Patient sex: M
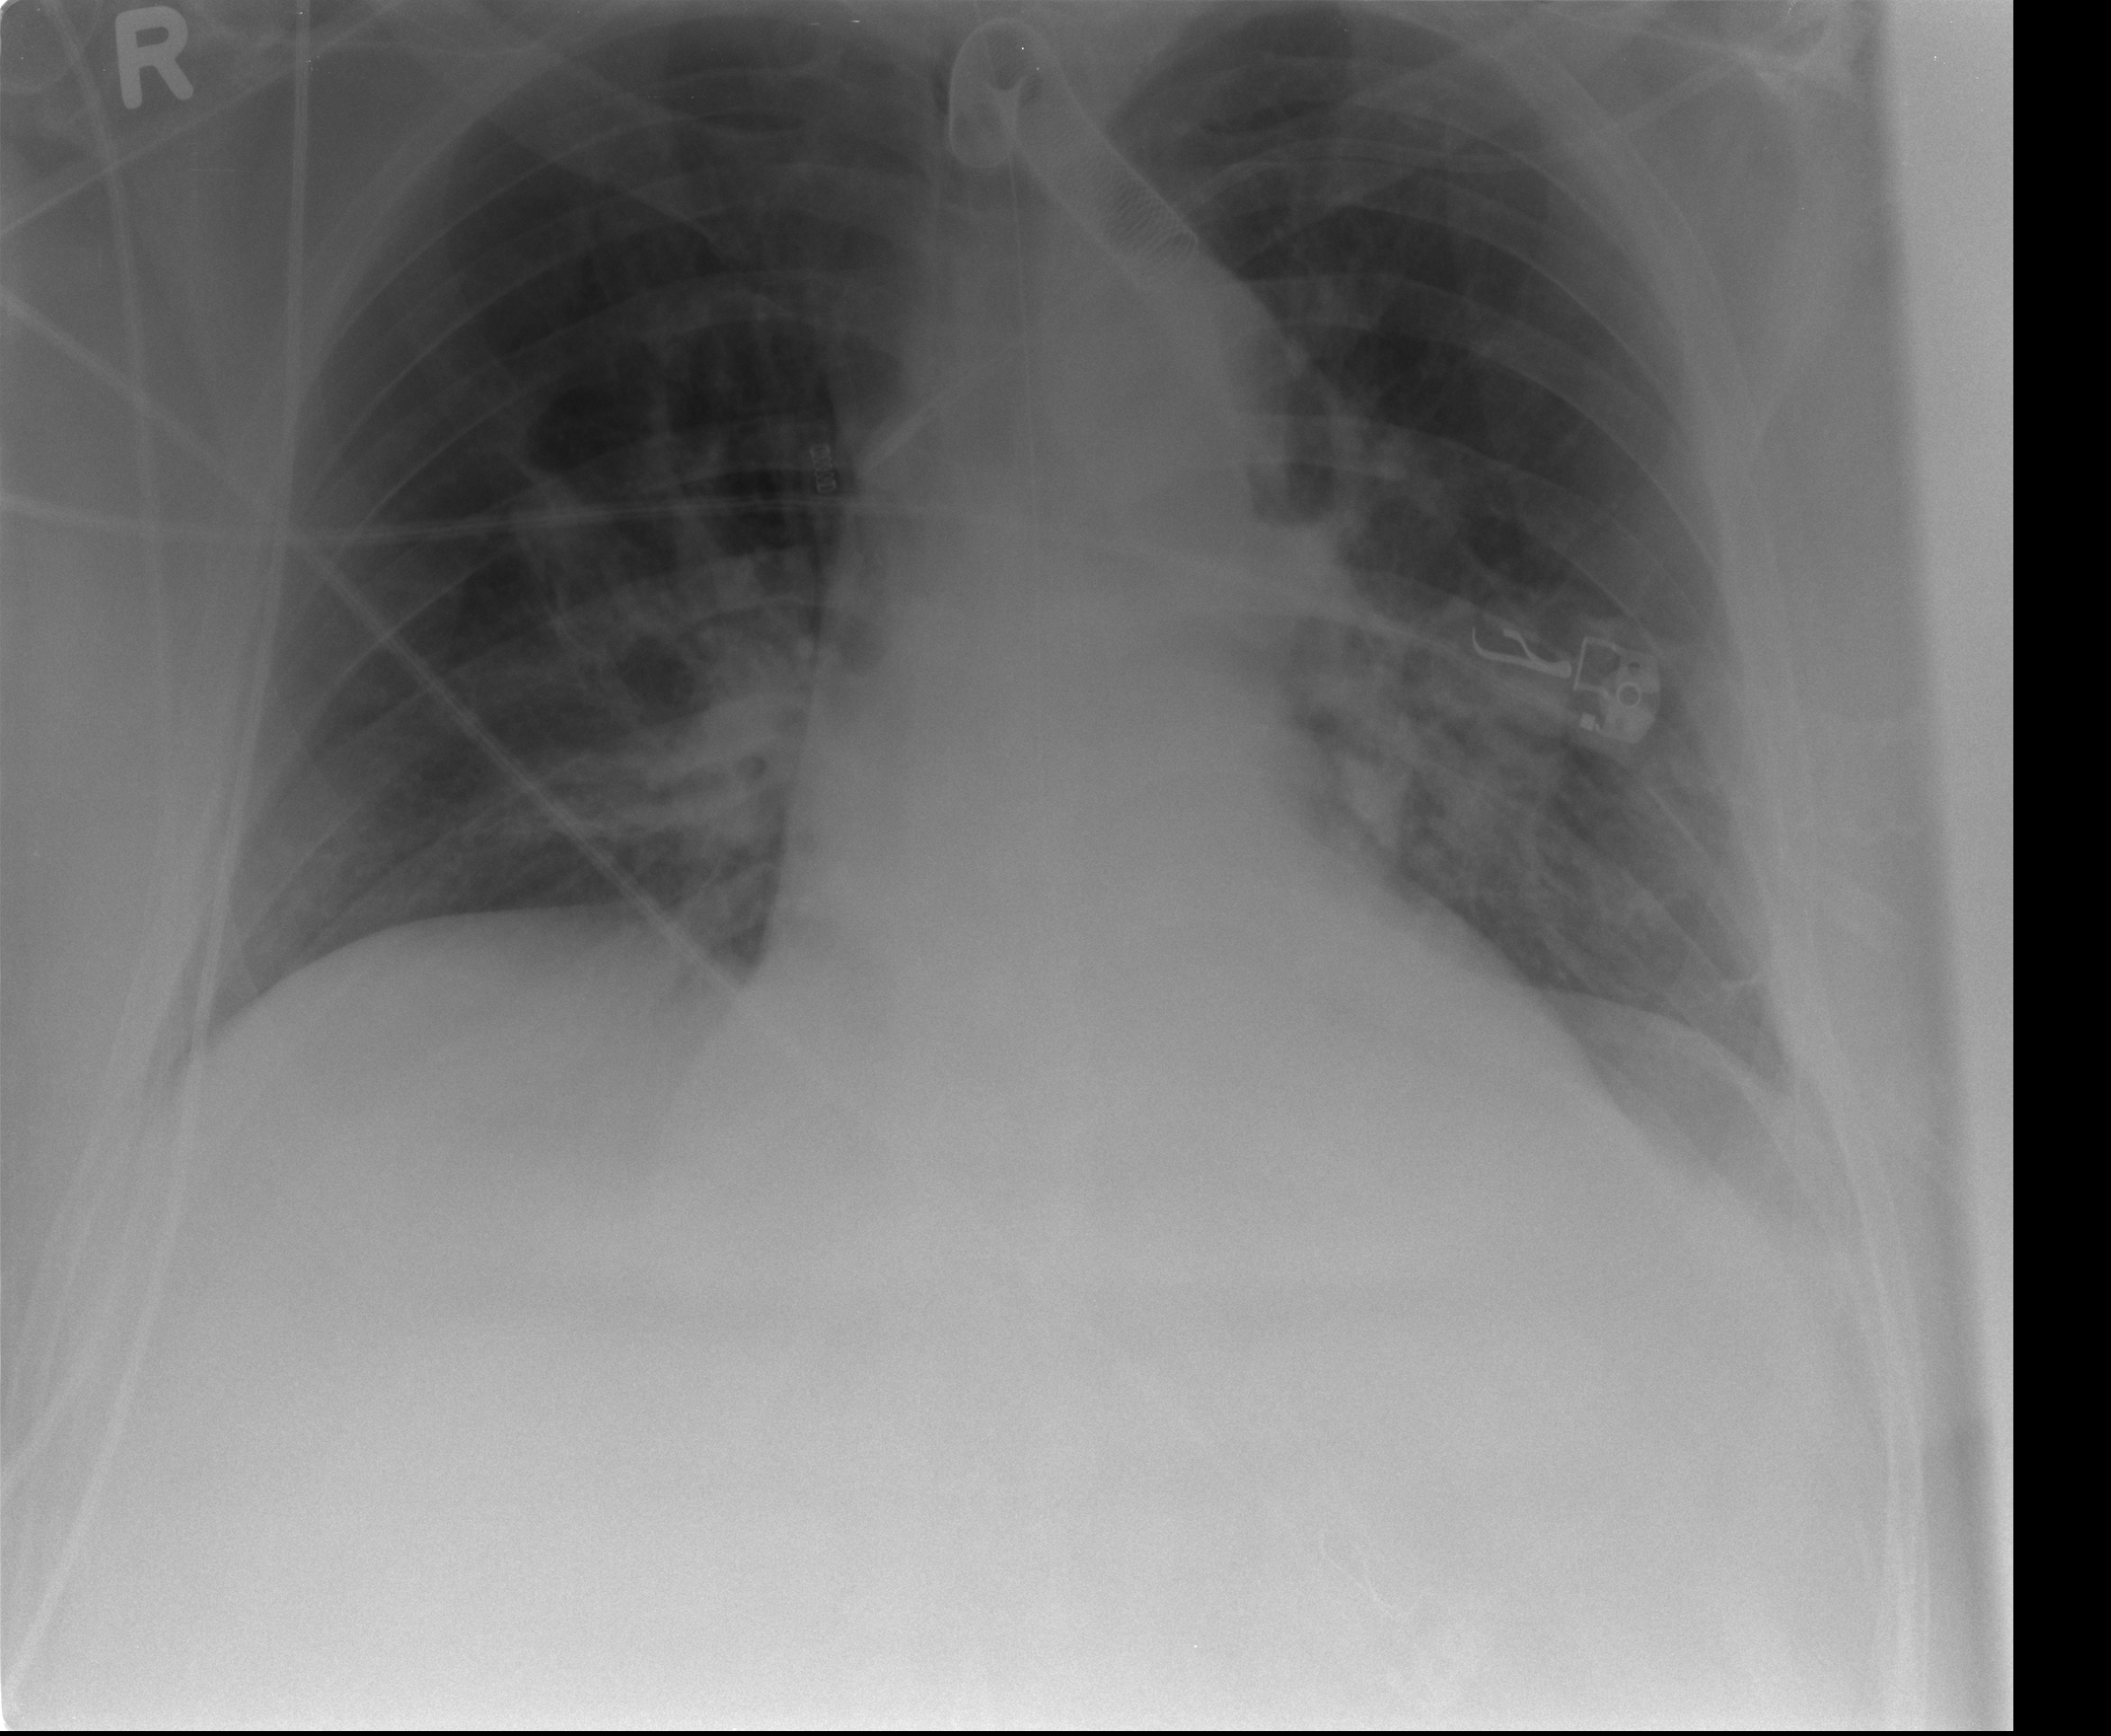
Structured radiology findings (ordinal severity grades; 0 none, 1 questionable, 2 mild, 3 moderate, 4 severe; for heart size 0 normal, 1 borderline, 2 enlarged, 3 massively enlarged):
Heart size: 2
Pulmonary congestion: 0
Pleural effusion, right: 0
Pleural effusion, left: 2
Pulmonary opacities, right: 1
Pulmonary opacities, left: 3
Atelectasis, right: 2
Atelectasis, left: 2